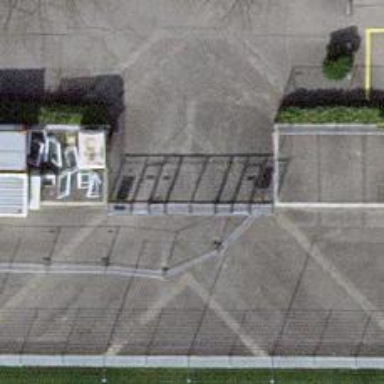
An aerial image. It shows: Gate.